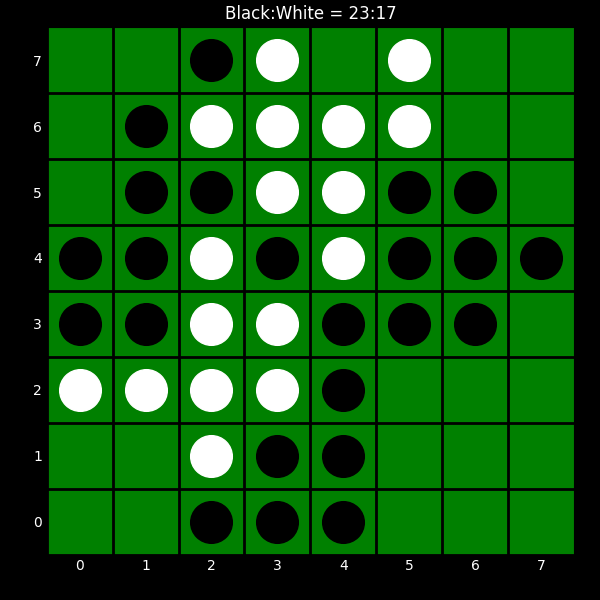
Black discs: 23
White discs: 17